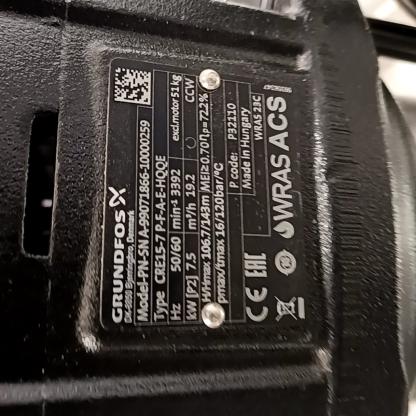
Klasa: tabliczka-znamionowa